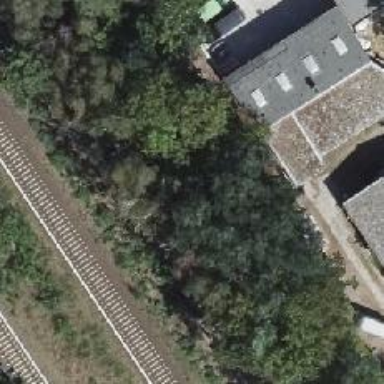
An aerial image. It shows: Abandoned railway with historical significance.